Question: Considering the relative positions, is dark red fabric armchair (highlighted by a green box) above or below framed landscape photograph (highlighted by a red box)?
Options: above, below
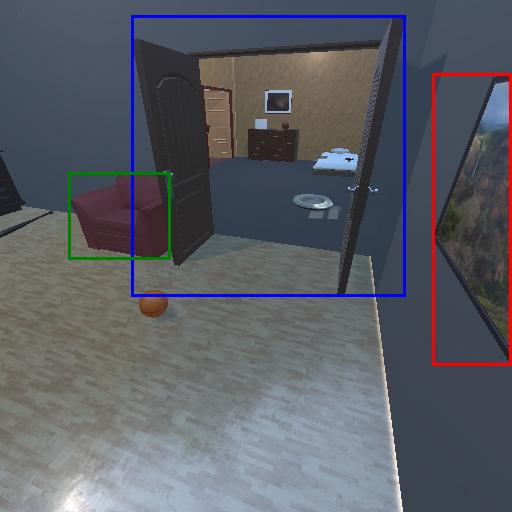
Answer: above